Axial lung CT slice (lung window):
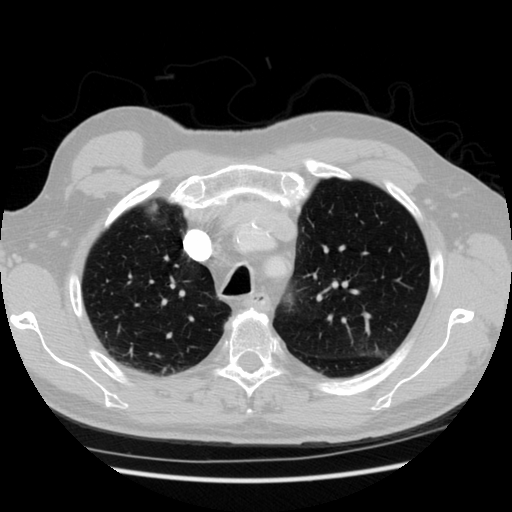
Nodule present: no